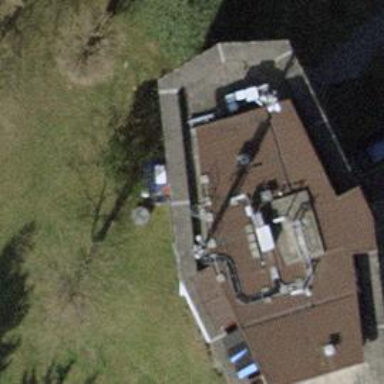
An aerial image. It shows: Mast tower used for communication.